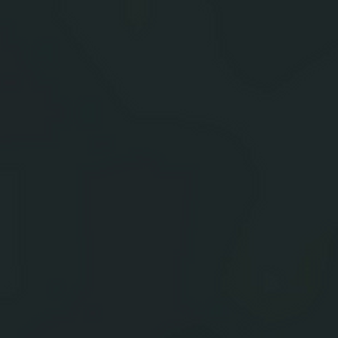
Label: other